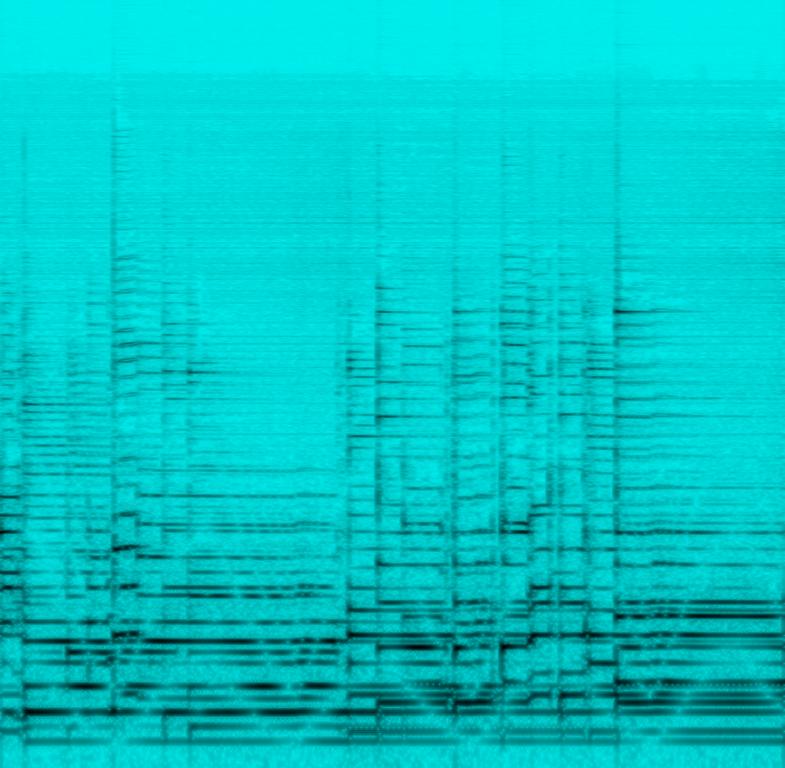
This song features an electric guitar playing arpeggiated chords. The guitar is playing with a flanger effect added to change the tone. There are no other instruments in this song. There are no voices in this song. This is an instrumental song. This song can be used in an instructional video on an effects processor.